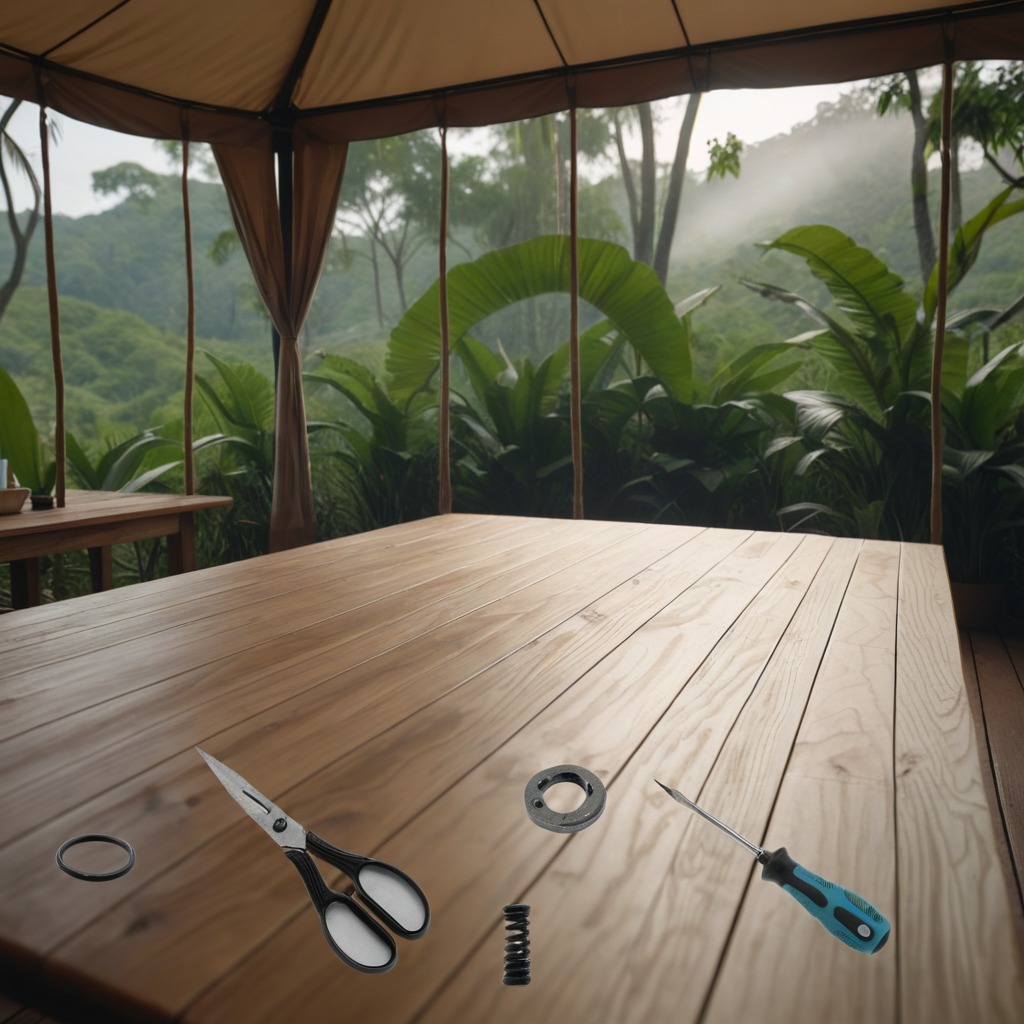
A rubber Oring, a flat metal washer, a coiled metal spring, a screwdriver, and a pair of scissors are lying on a wooden table inside a jungle field workshop tent.